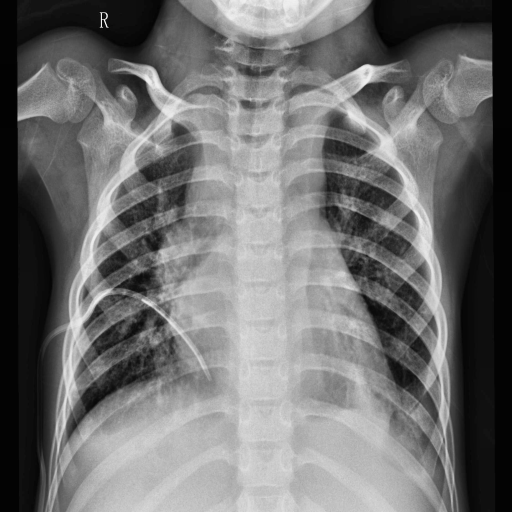
Finding: PNEUMONIA